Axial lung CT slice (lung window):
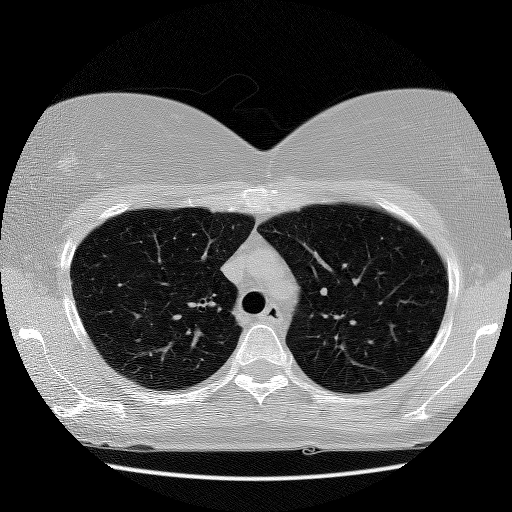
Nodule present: no